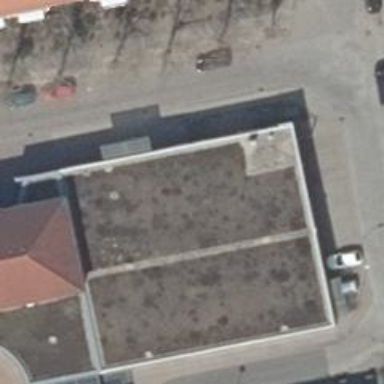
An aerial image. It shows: Building that serves as library.